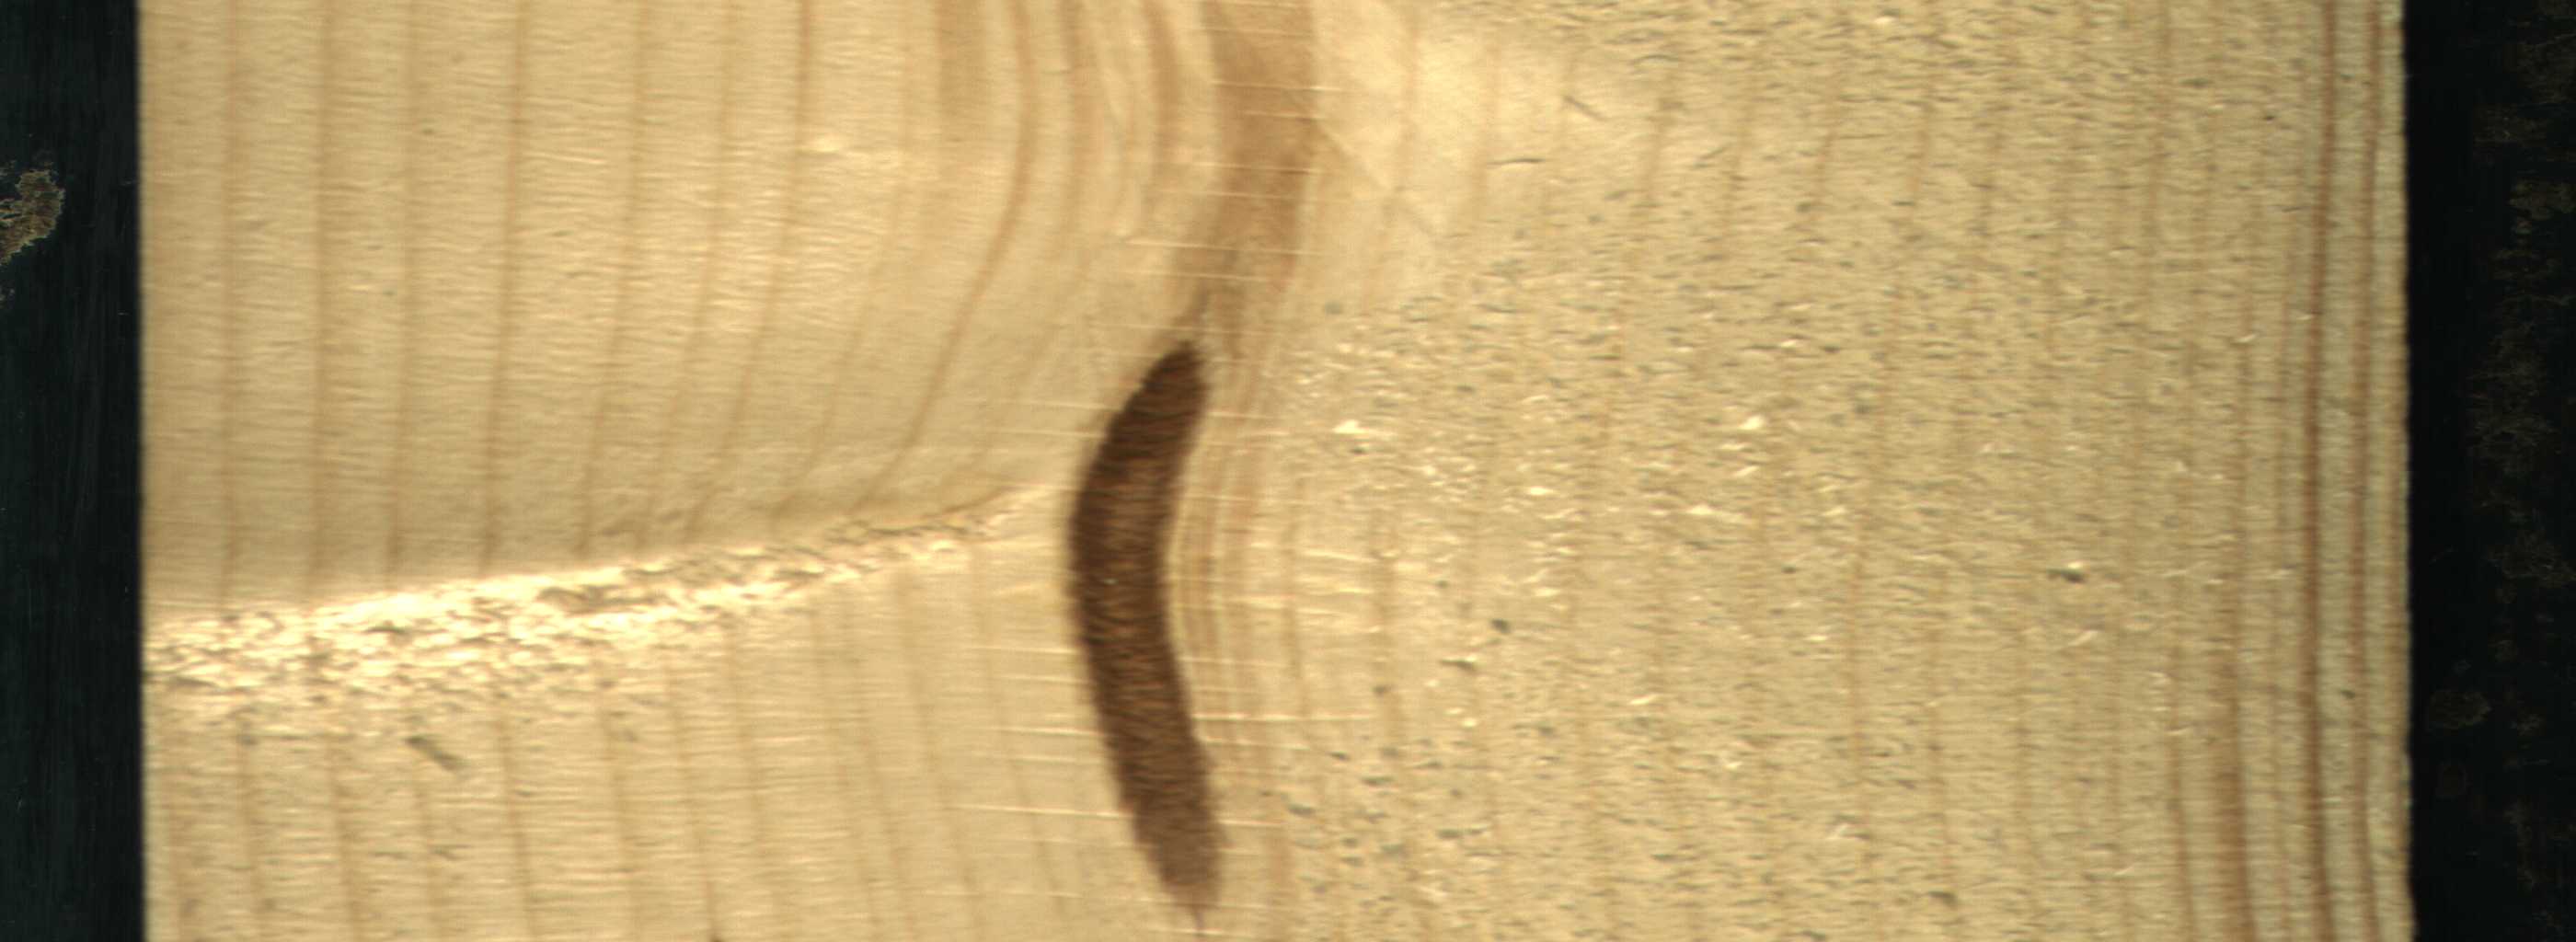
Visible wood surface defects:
Marrow